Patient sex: M
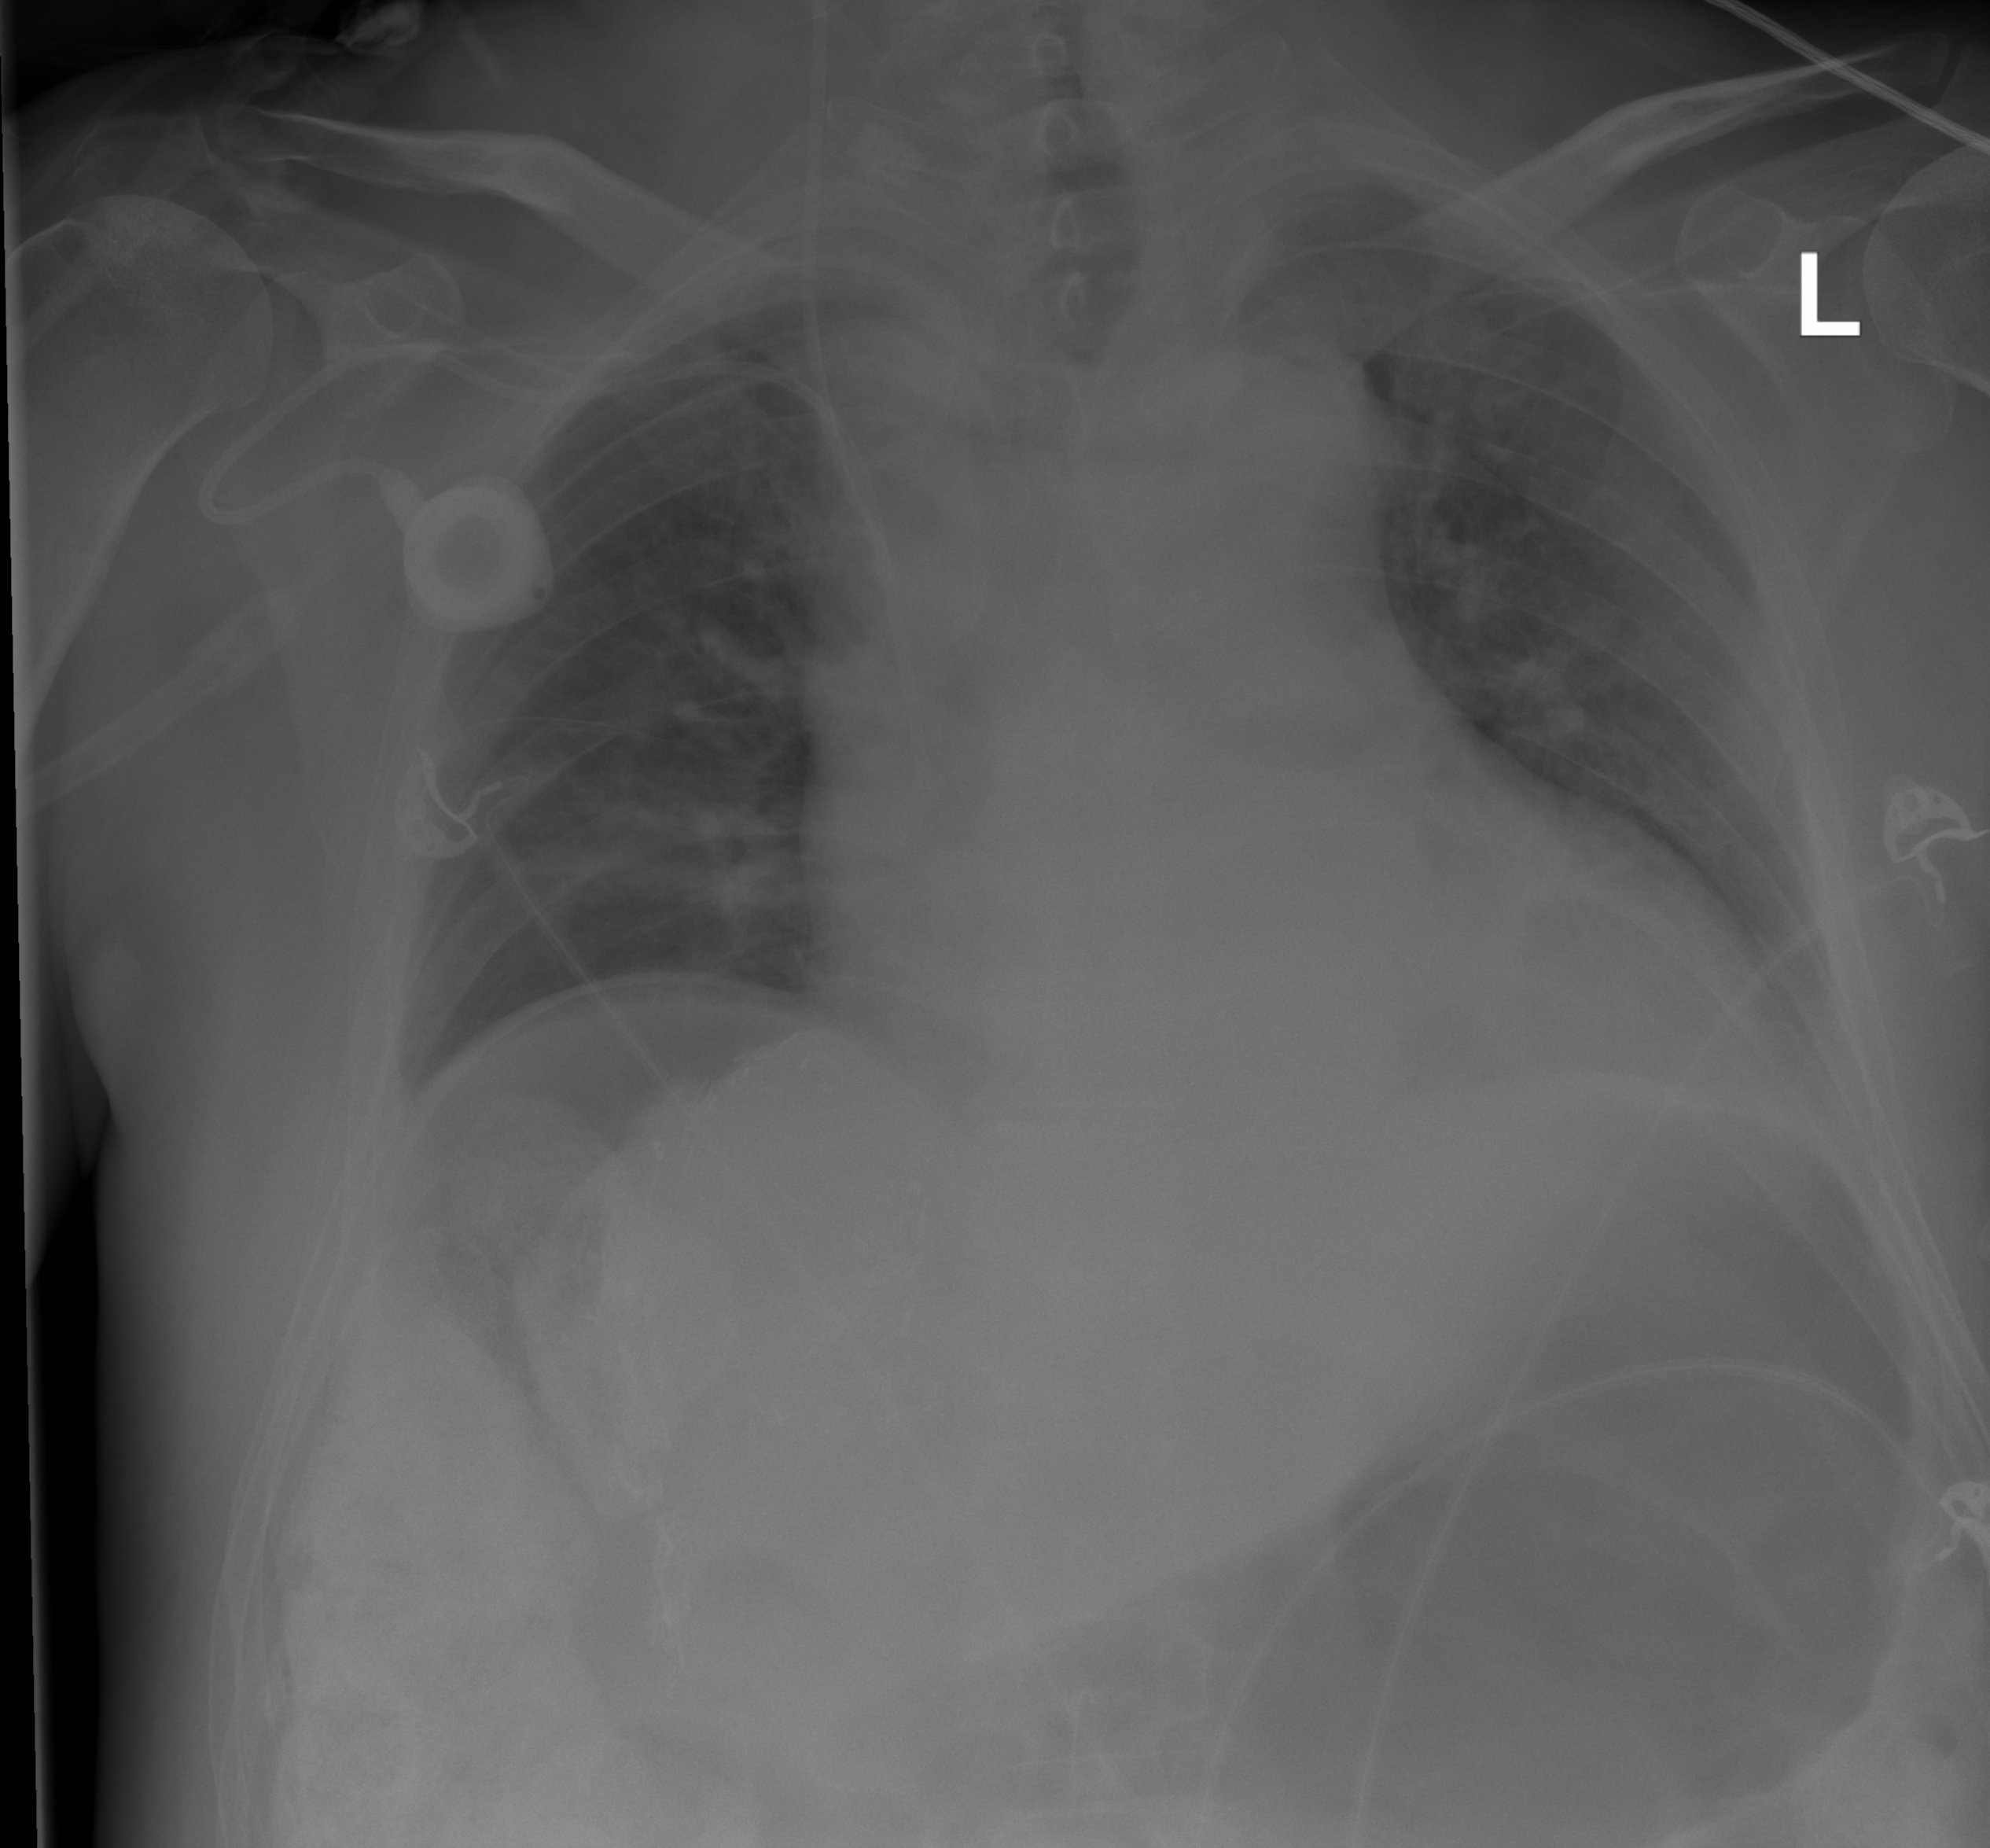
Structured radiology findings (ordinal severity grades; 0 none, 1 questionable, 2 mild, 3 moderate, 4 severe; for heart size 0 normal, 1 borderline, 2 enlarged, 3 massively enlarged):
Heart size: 2
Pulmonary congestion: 2
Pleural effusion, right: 0
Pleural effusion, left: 2
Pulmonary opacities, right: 2
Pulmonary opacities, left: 2
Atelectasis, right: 2
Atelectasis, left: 2